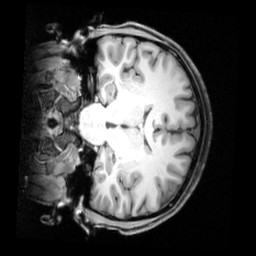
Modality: T1w
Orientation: coronal
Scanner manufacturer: siemens
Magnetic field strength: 3 T
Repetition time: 1.9 s
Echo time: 0.00397 s